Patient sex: M
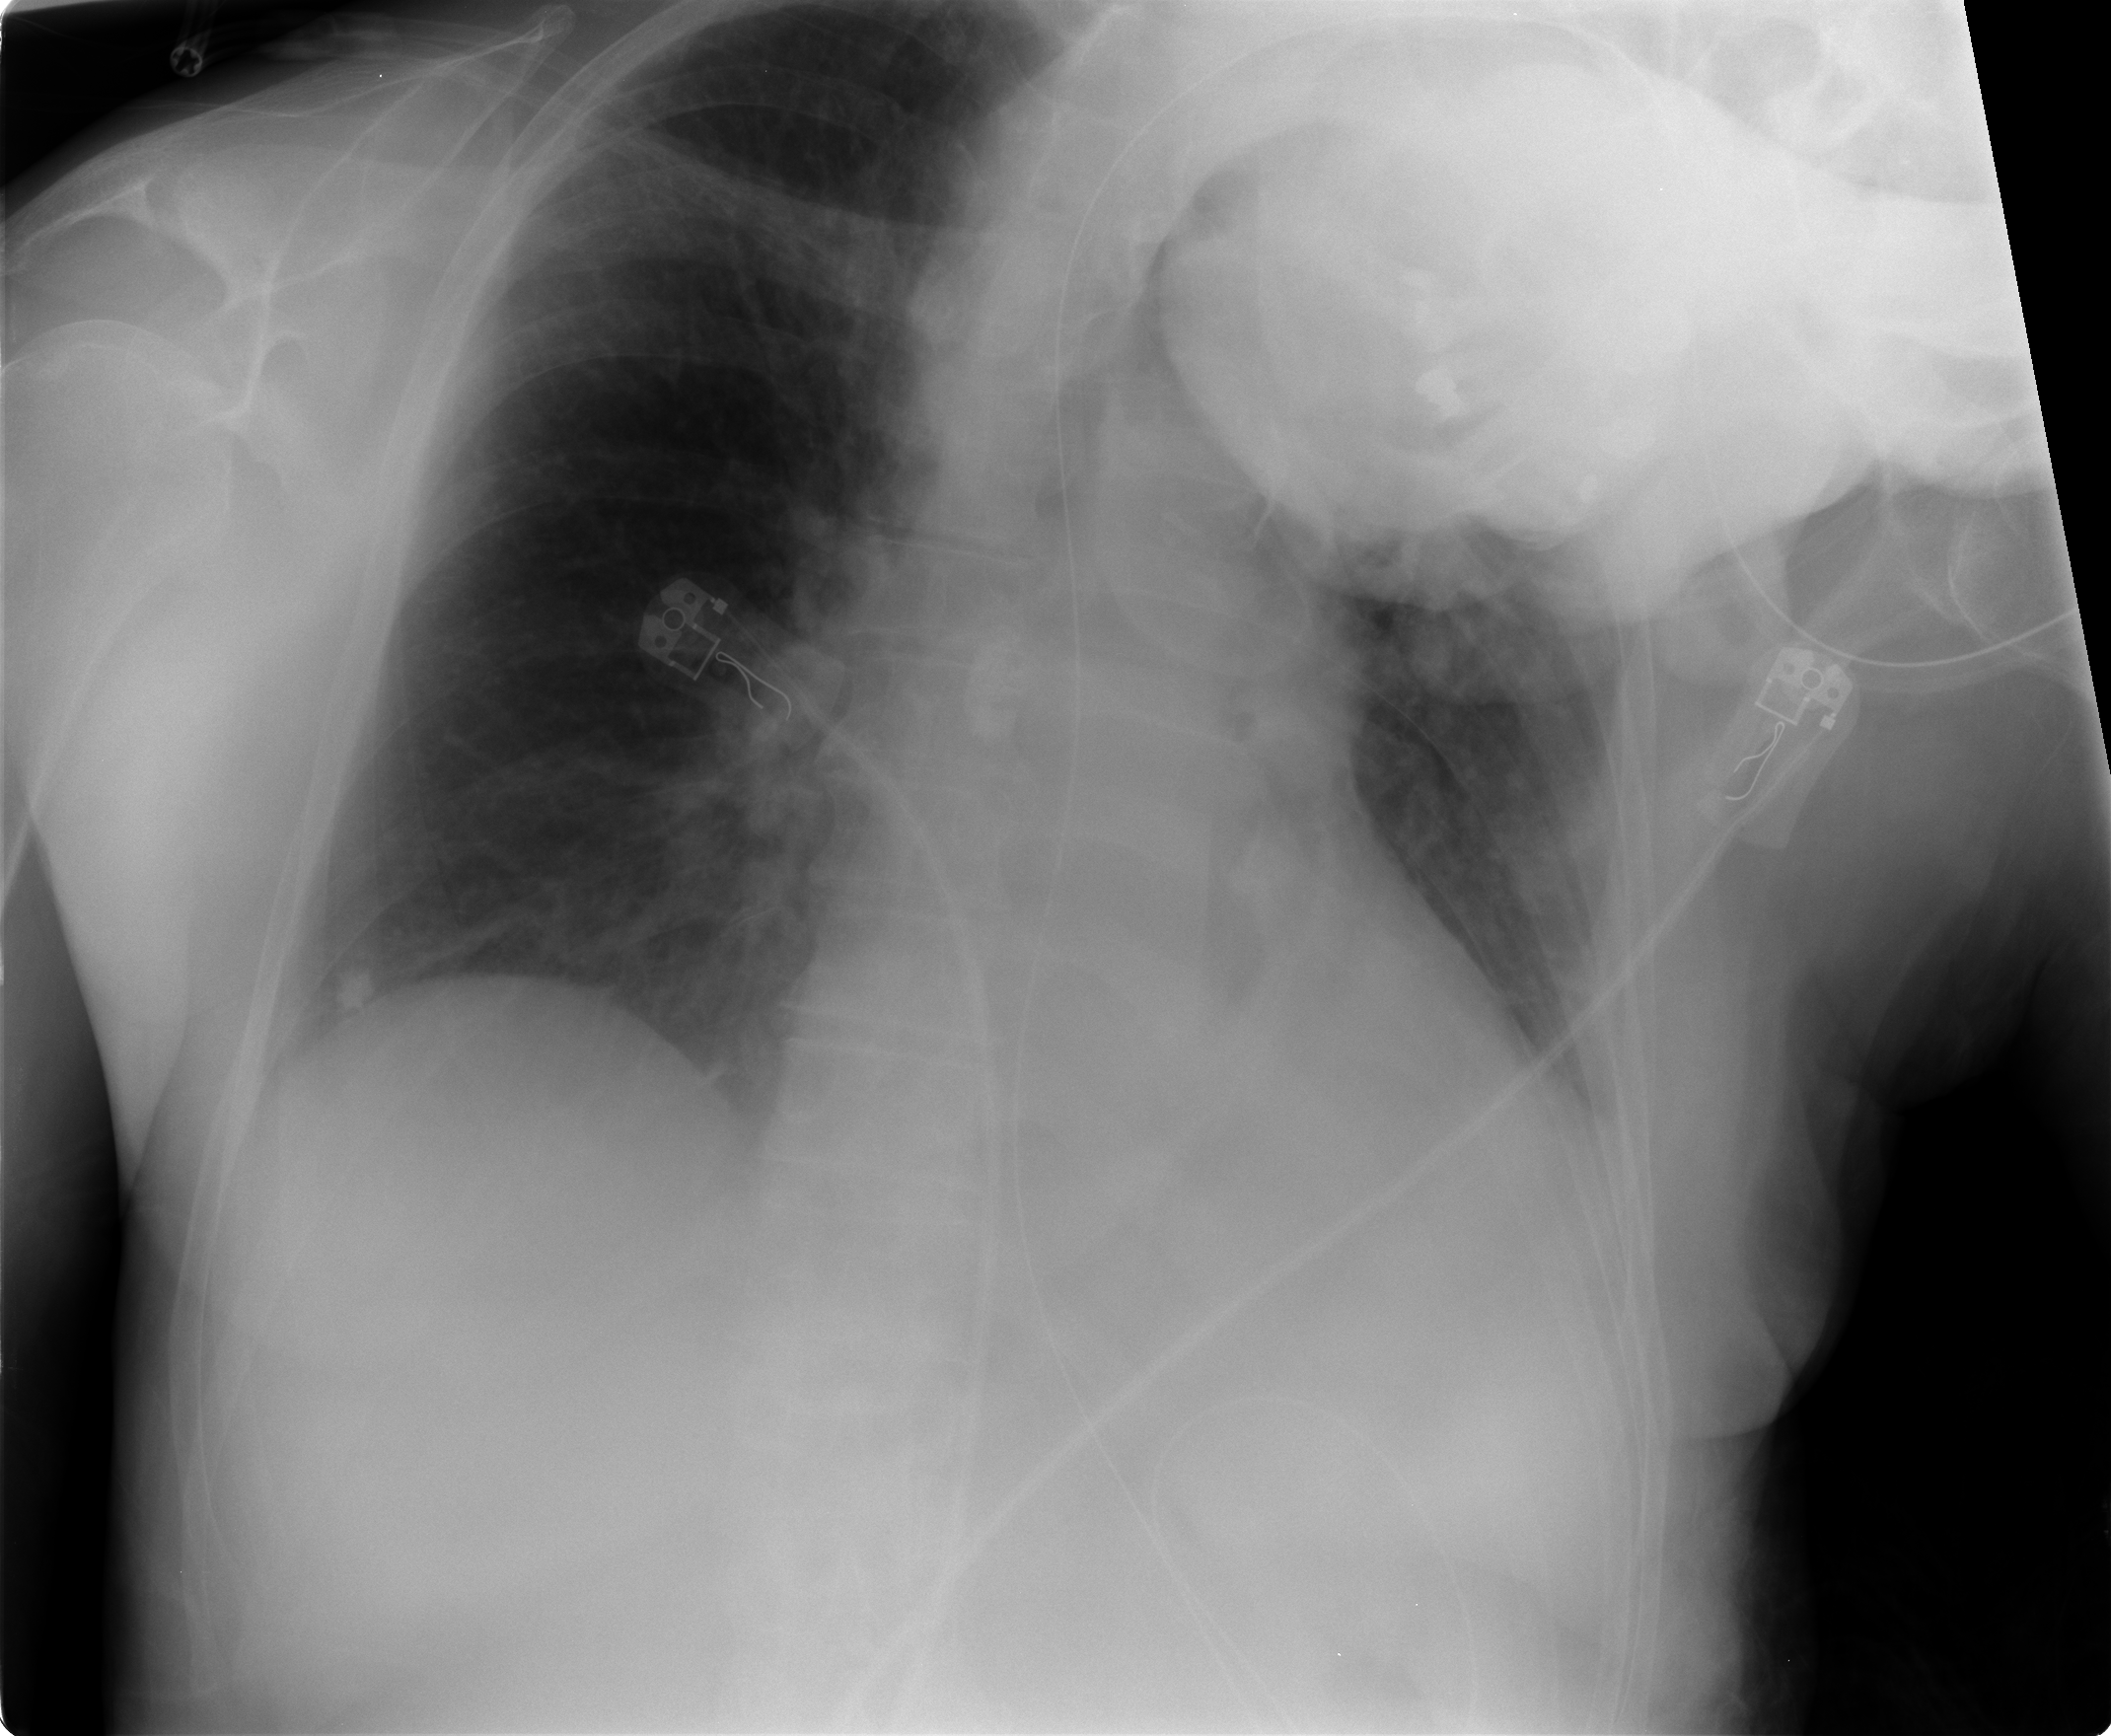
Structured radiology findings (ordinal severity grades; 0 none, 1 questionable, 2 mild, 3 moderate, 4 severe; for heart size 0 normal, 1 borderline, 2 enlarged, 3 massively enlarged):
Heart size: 1
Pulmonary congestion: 1
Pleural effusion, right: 0
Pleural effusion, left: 1
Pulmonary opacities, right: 0
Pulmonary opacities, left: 0
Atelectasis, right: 0
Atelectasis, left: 2